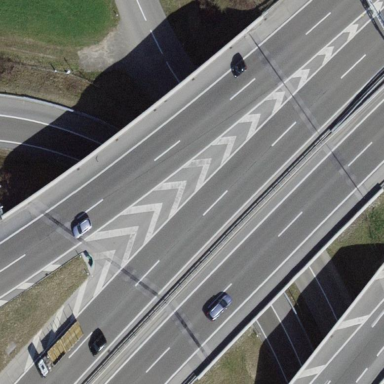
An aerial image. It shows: Bridge with beam structure.